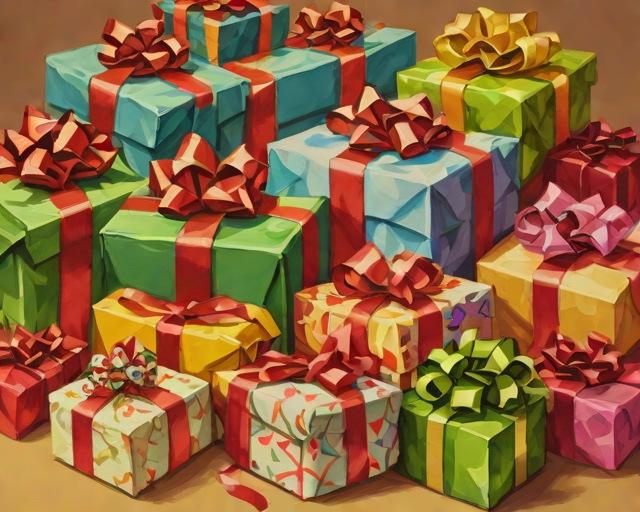
Category: Birthday